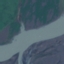
Land use / land cover: River